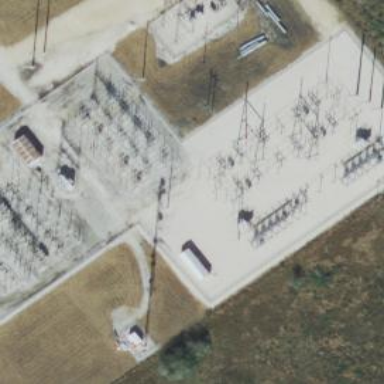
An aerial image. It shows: Fence surrounds transmission level power substation.